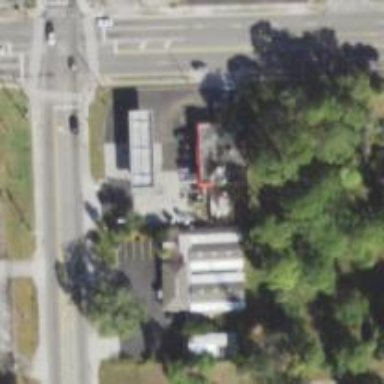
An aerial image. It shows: Convenience shop.